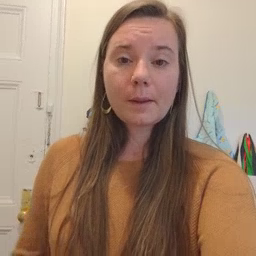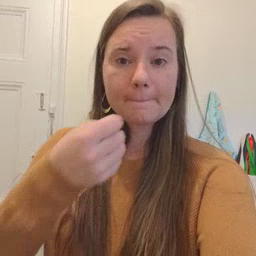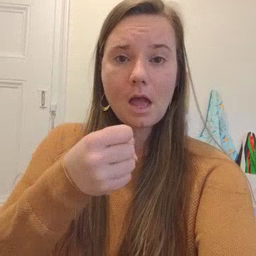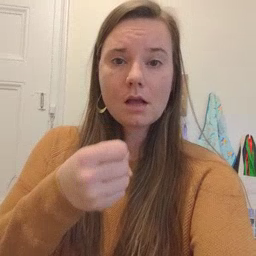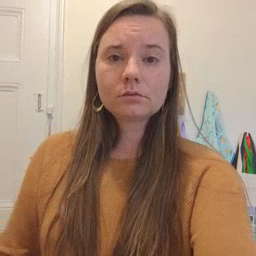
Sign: make